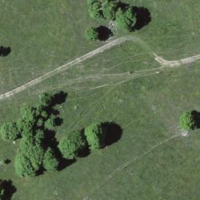
EUNIS habitat code: 23
Species observed at this site:
Noccaea caerulescens